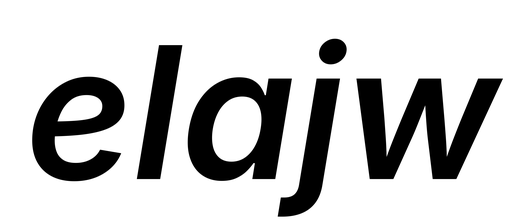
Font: Inter-Italic_SemiBold_Italic